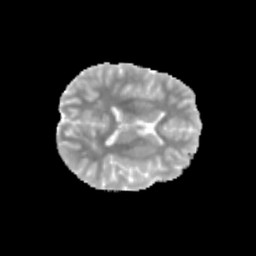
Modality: MD
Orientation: axial
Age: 10
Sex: female
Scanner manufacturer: siemens
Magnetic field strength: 3 T
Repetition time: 3.8 s
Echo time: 0.07 s